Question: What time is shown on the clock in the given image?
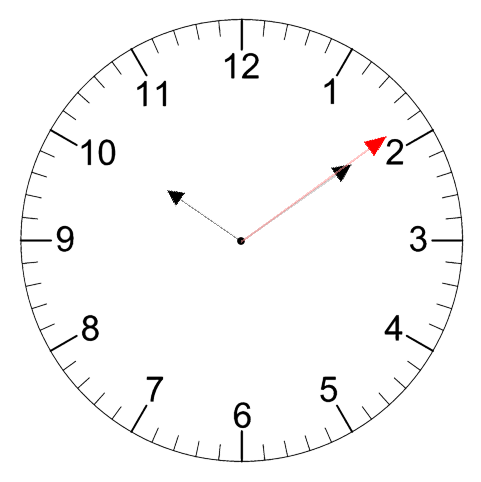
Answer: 10:09:09